Question: In a part of my there is a button that might not be very visible by users, so I would like to add an item (such as an email like "Browse here") to appear on-load and disappear after the user press the related button. I think it can be done by CSS animation but hot to remove it by pressing the button?! So Maybe Javascript.
So Any idea?
Thanks.

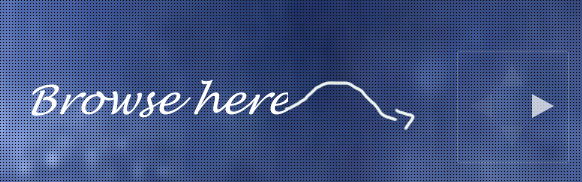
Answer: you can use a simple css if its a link
'''
a:visited{
display: none;
}
'''
other wise a good jquery
'''
$('button').click( function(){ $(this).toggle() ));
'''
and with javascript
'''
<input type='button' onclick='hide(this);' />
function hide(clickedButton) {
clickedButton.style.display = "none";
}
'''
or css and javascript
'''
<input type='button' onclick='hide(this);' />
.hidden{
display:none;
}
function hide(clickedButton) {
clickedButton.className = "hidden";
}
'''
if they are two different buttons then jquery
'''
$('#triggerButton').click( function(){ $('#hideButton').toggle() ));
'''
and for the javascript
'''
<input type='button' id = 'trigger'+ onclick='hide(this);' />
function hide(clickedButton) {
document.getElementById('hide').style.display = "none";
}
'''
or css and javascript
'''
<input type='button' id = 'trigger' onclick='hide(this);' />
.hidden{
display:none;
}
function hide(clickedButton) {
document.getElementById('hide').className = "hidden";
}
'''
hope that covers your question.